Aerial crown-view tile of a tropical tree (Barro Colorado Island, Panama), acquired 20240611:
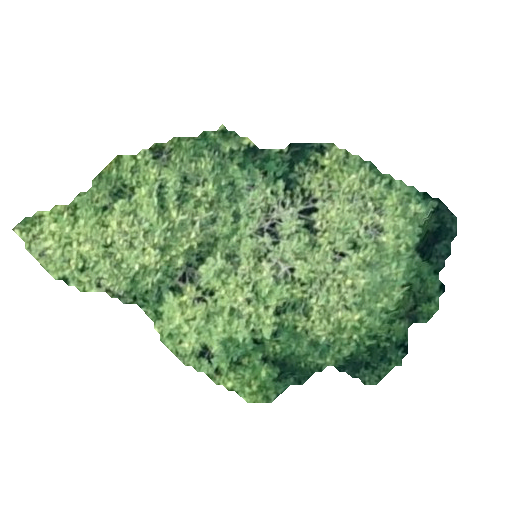
Species: Dipteryx oleifera
GBIF accepted scientific name: Dipteryx oleifera
Crown area: 119.2 m²